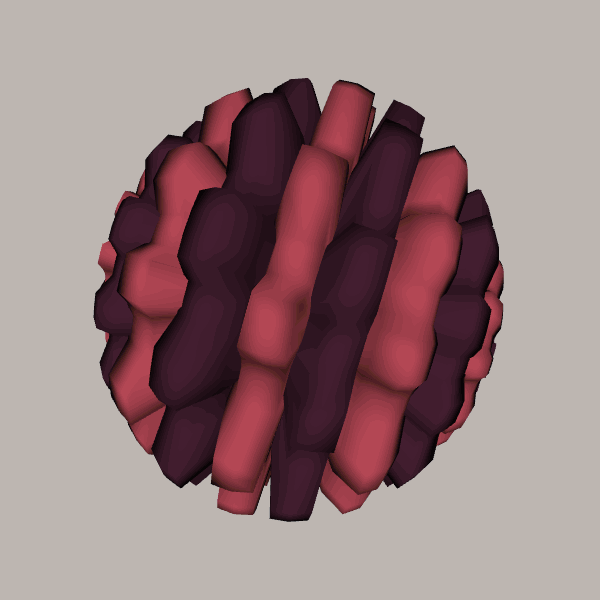
Background: light